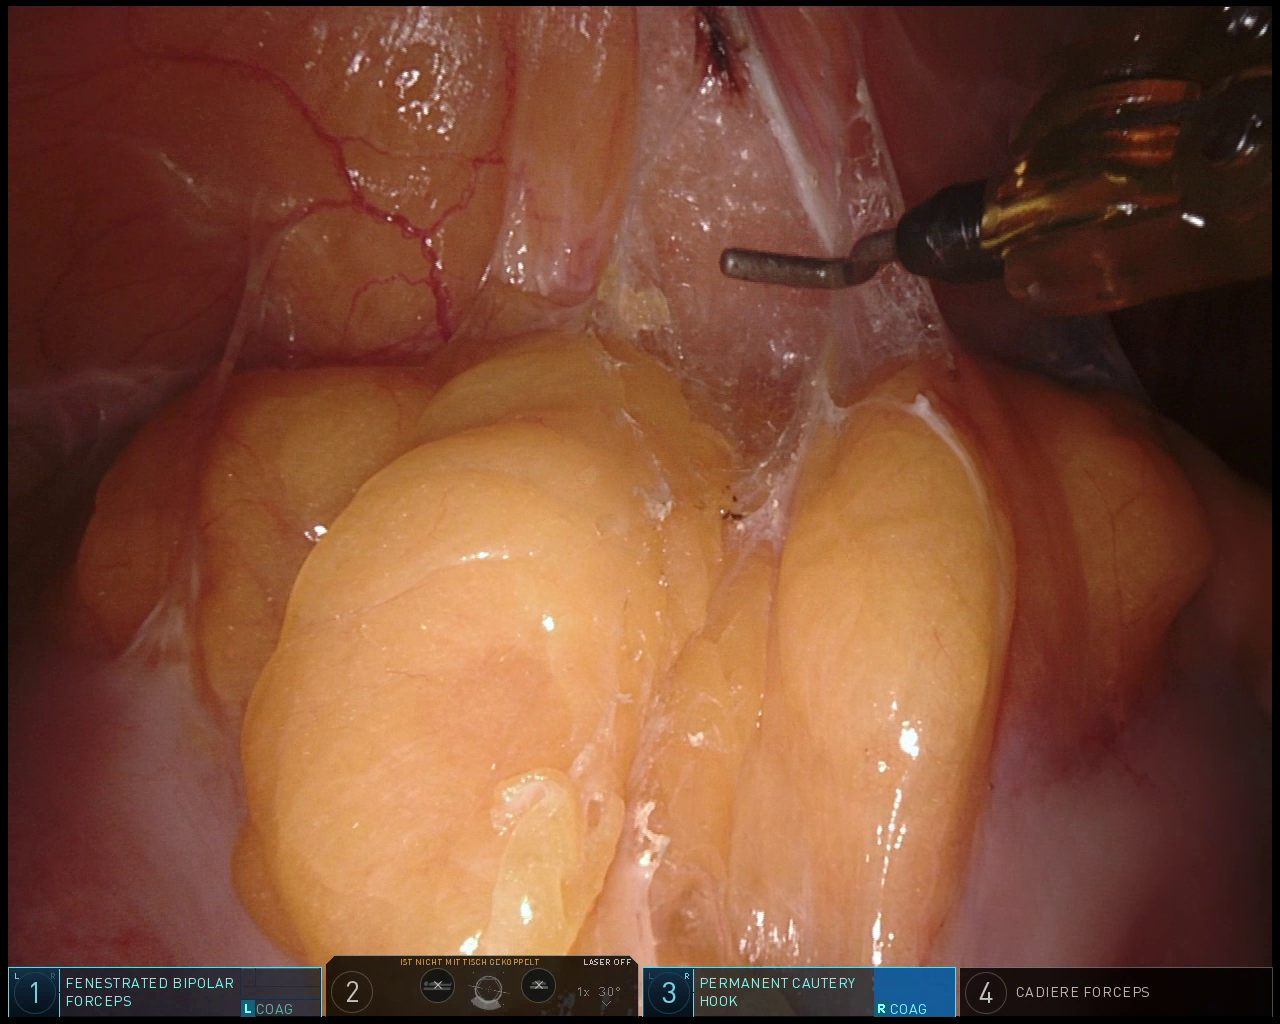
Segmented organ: colon
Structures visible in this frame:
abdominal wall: yes
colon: yes
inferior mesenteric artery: no
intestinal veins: no
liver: no
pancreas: no
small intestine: no
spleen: no
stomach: no
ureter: no
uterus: no
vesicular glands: no